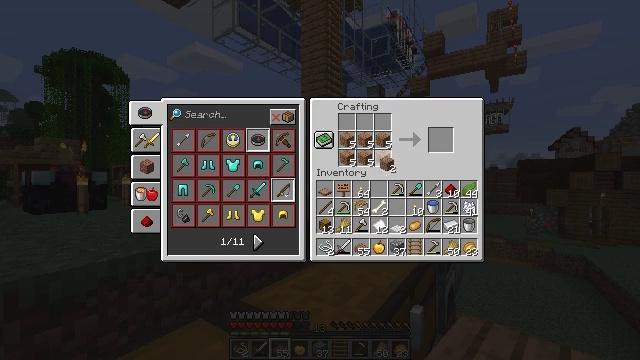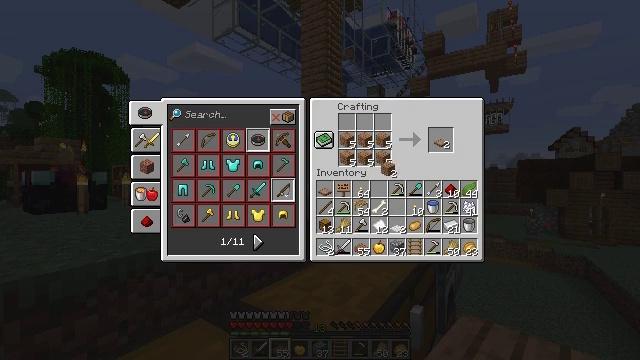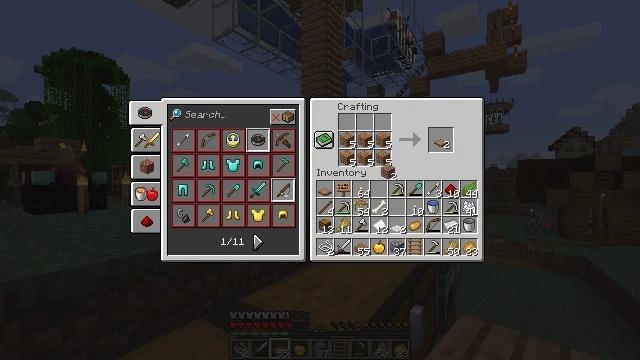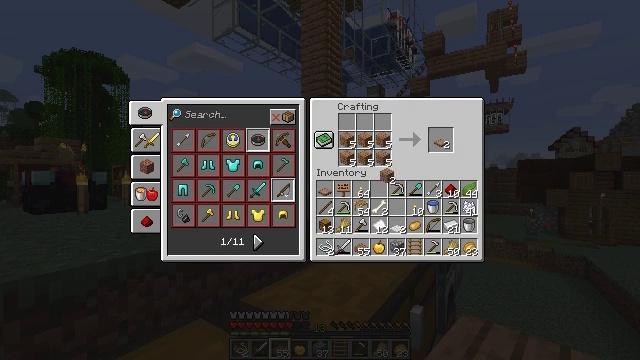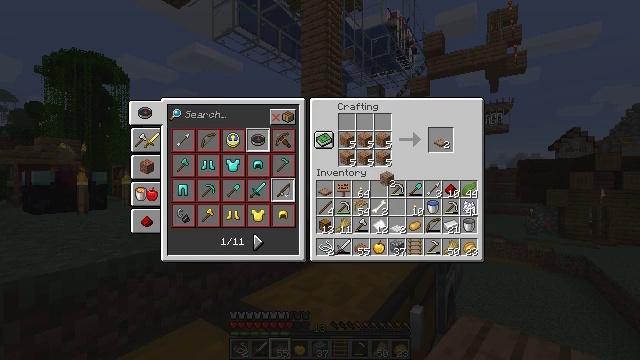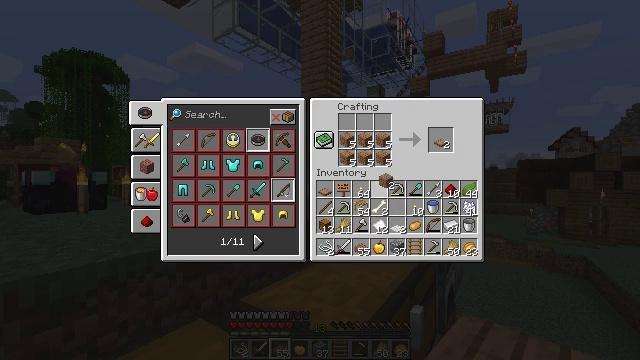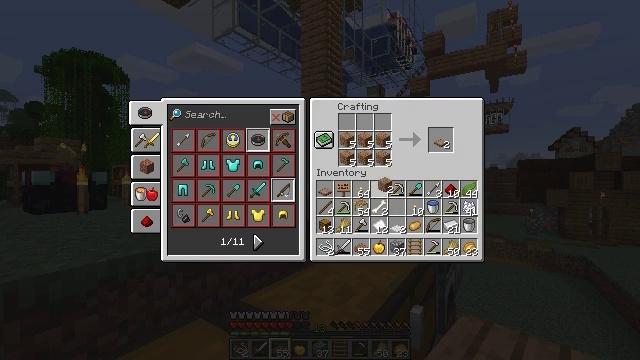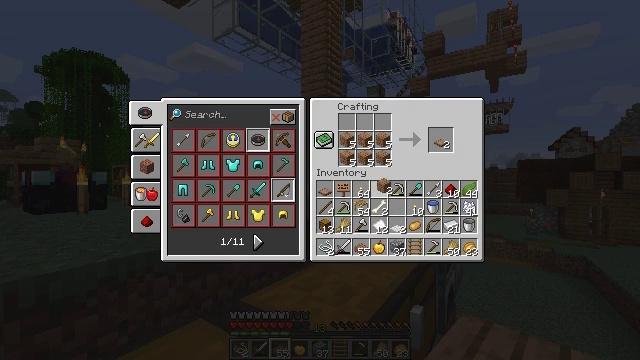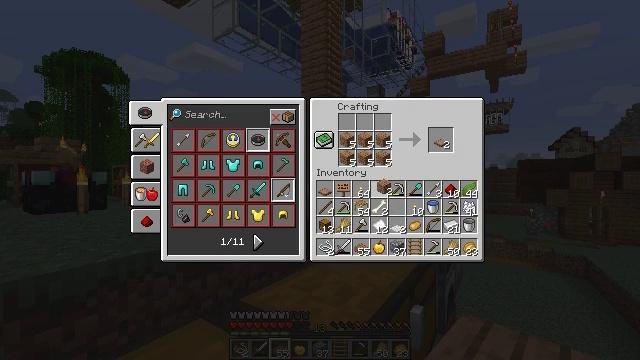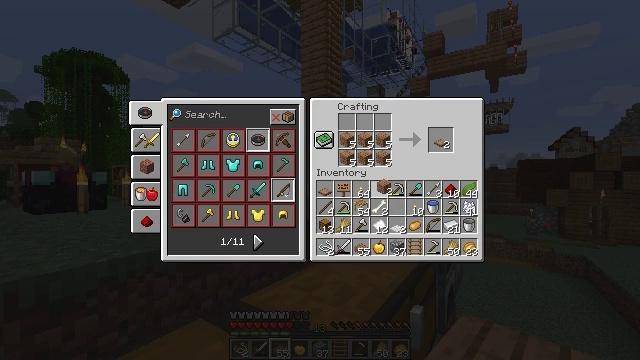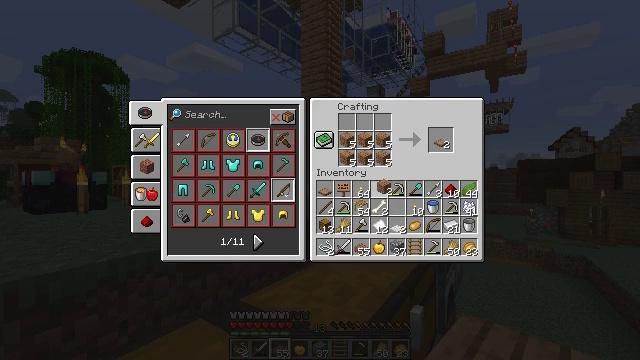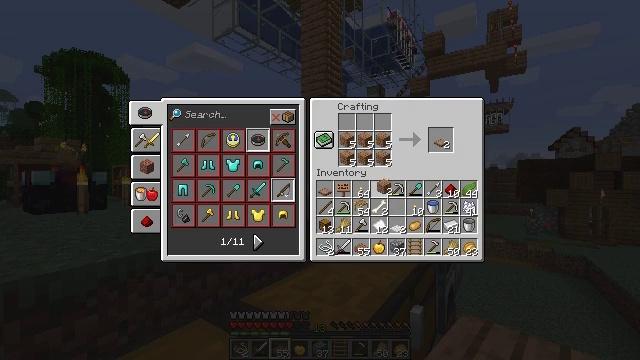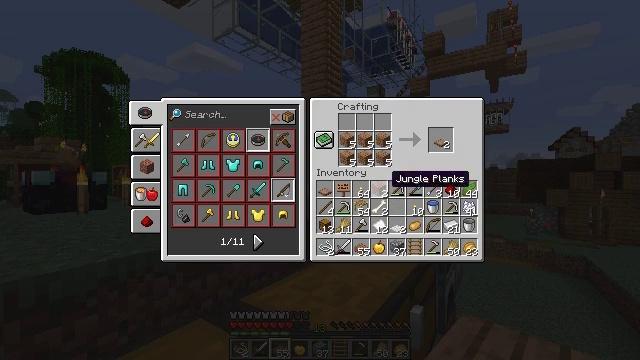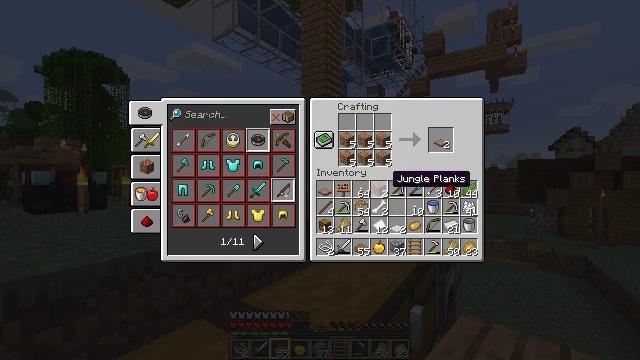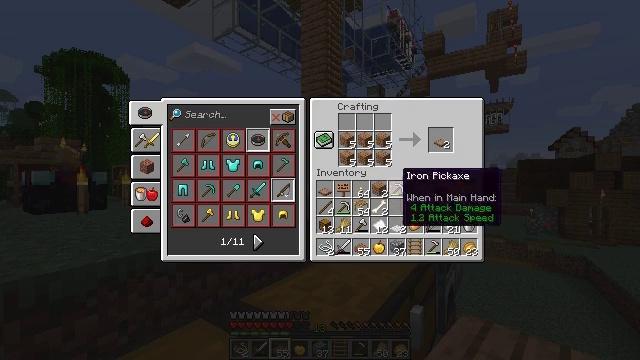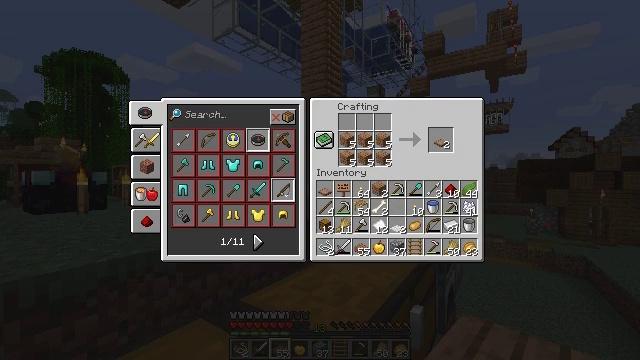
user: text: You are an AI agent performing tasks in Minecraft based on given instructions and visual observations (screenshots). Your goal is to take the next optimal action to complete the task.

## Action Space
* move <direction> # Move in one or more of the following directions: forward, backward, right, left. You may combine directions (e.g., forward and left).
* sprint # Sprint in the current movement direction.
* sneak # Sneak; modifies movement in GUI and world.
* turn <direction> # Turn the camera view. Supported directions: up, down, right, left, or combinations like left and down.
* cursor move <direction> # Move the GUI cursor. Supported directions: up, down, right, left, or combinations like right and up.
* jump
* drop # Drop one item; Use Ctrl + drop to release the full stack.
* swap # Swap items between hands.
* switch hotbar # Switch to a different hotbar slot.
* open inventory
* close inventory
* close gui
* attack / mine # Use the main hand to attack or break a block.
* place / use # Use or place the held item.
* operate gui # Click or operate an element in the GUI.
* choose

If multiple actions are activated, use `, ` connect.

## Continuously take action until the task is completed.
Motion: motion action
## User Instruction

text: Create a jungle trapdoor using six jungle planks.
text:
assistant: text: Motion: no_op
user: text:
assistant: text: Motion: no_op
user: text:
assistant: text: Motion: no_op
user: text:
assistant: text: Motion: no_op
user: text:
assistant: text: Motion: no_op
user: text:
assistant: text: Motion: no_op
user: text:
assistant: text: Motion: no_op
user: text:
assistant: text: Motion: no_op
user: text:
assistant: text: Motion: operate gui
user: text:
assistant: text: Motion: operate gui
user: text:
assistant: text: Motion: operate gui
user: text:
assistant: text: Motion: no_op
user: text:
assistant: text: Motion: no_op
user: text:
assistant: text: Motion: cursor move right
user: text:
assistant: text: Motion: cursor move right
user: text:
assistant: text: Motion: cursor move right and up
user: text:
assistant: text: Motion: sneak, cursor move right and up
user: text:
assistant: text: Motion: sneak
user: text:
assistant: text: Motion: sneak
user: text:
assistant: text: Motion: sneak
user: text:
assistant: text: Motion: sneak
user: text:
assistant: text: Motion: sneak
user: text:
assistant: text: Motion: sneak, operate gui
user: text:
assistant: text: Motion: sneak, operate gui
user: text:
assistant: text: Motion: sneak, operate gui
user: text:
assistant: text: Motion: sneak
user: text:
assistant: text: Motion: sneak
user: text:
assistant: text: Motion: sneak